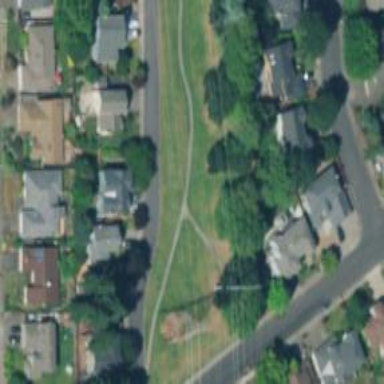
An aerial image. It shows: Residential road with asphalt surface and sidewalk on the left.